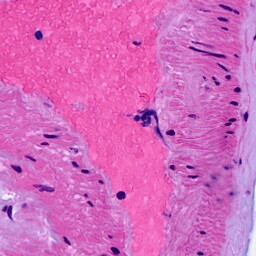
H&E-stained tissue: Breast